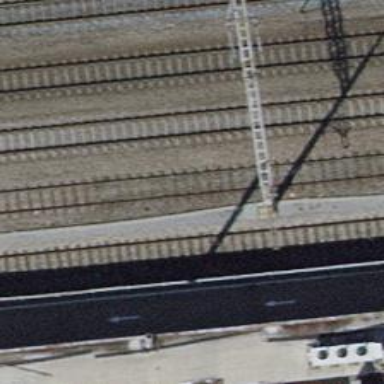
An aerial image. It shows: Railway siding with one electrified track and contact line for powering the train.